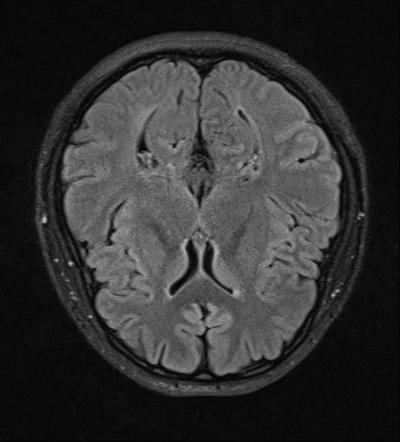
Label: notumor